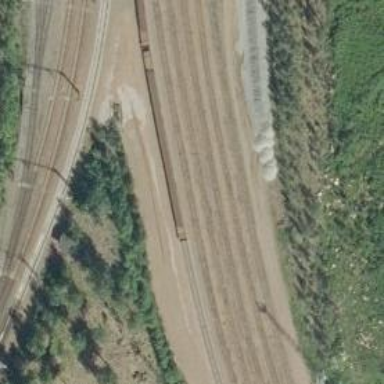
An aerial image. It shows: Railway yard used for servicing trains.